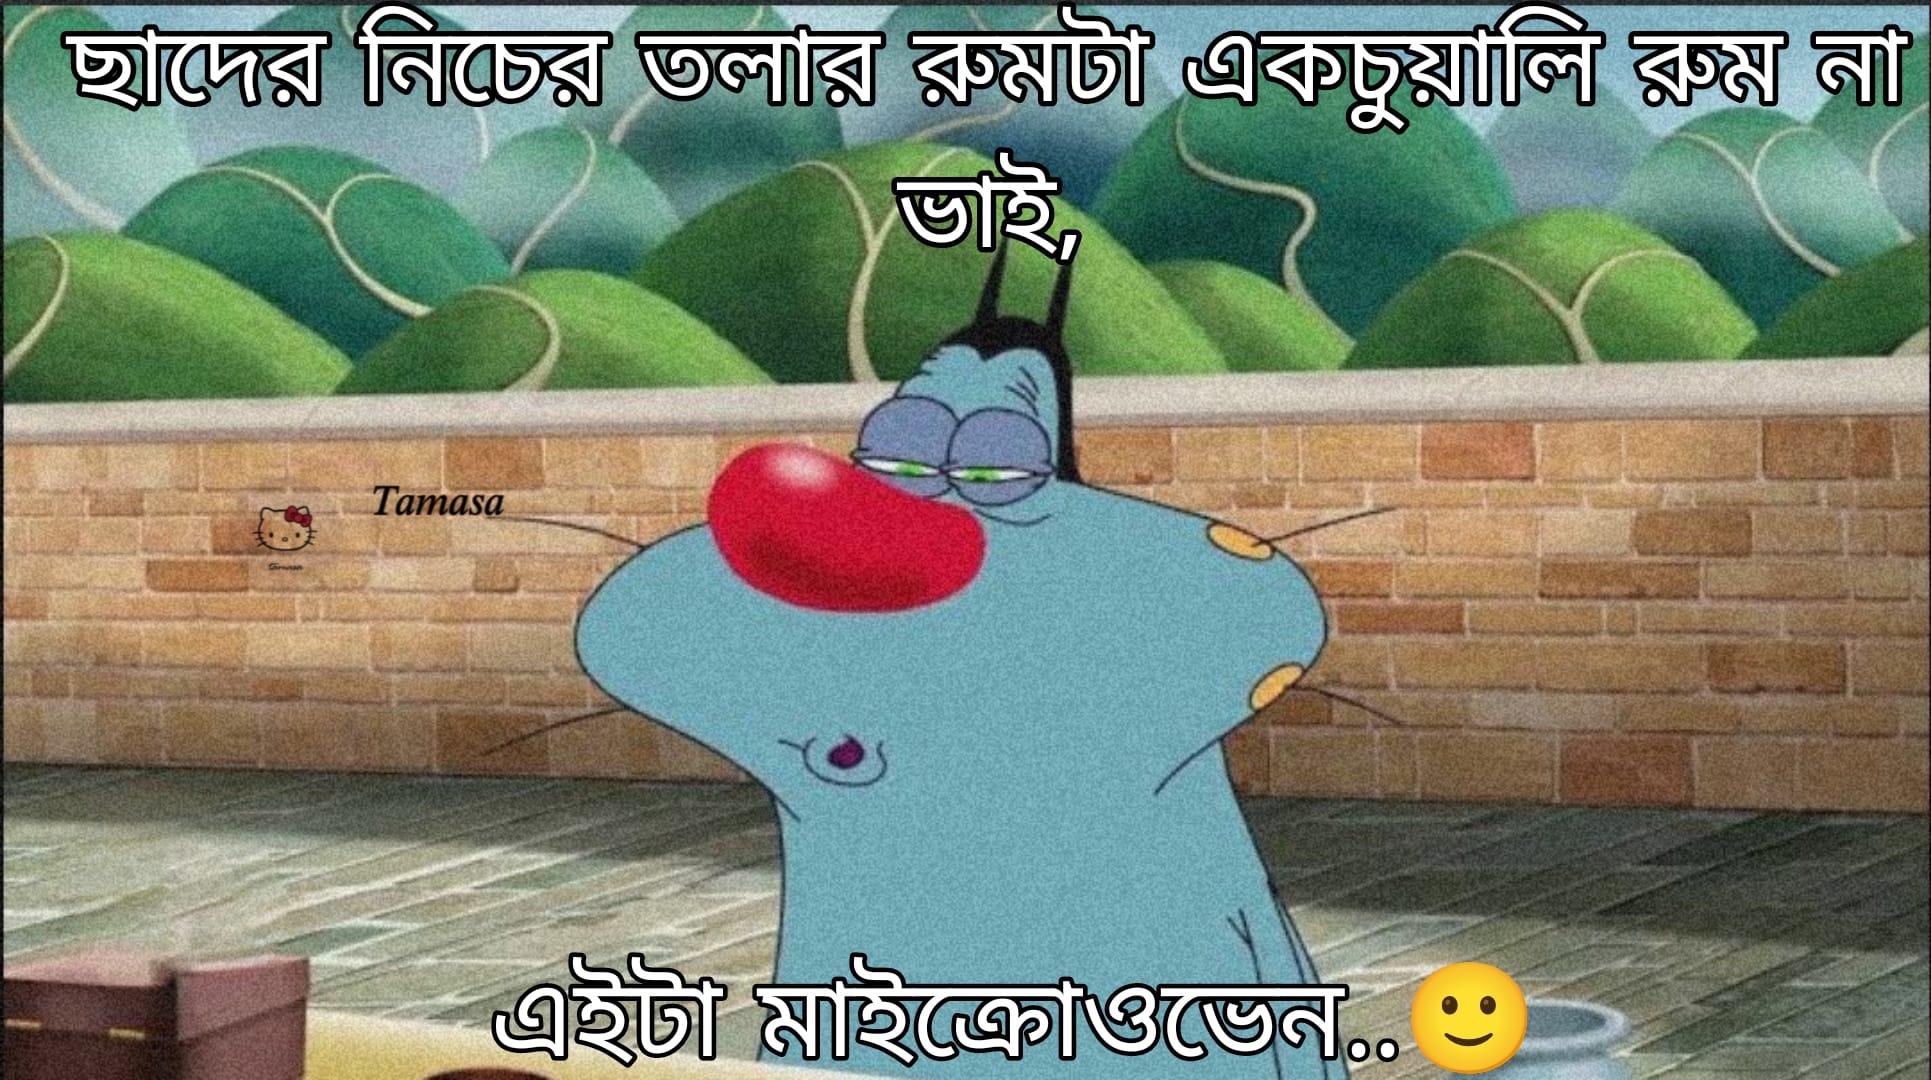
Text: ছাদের নিচের তলার রুমটা আসলে রুম না ভাই, ওটা মাইক্রোওভেন
Label: Non Hate